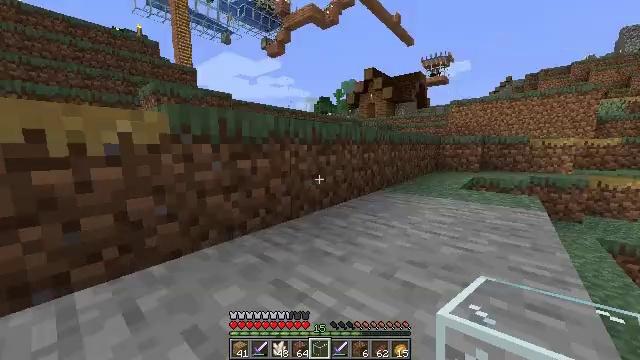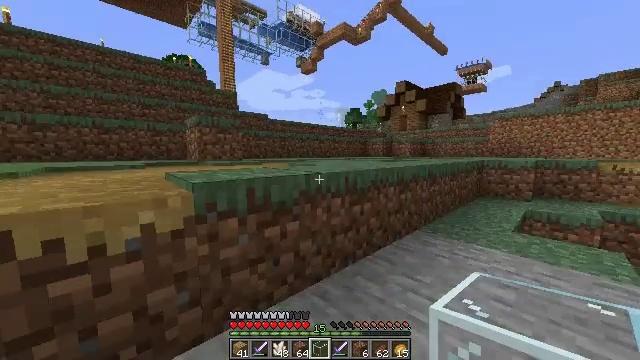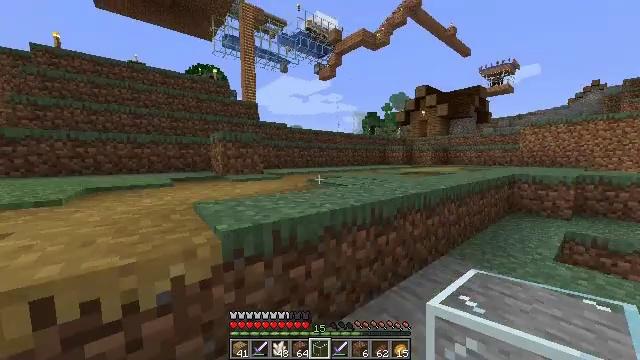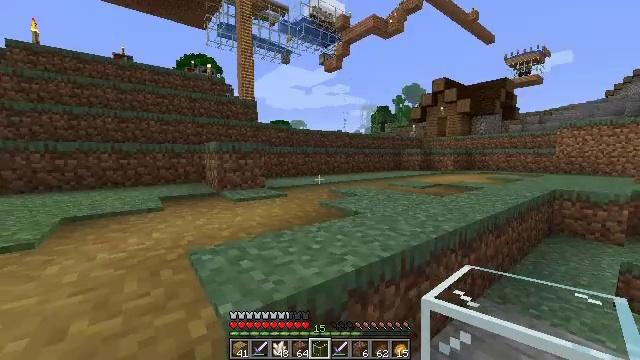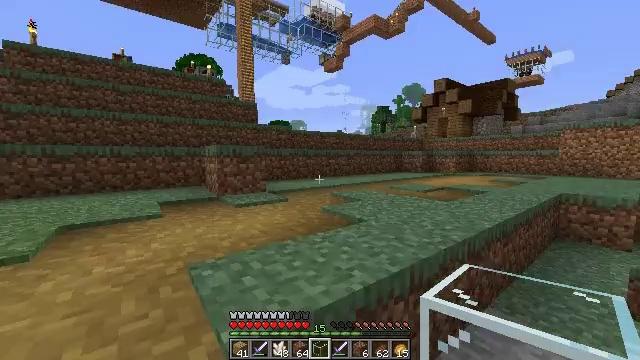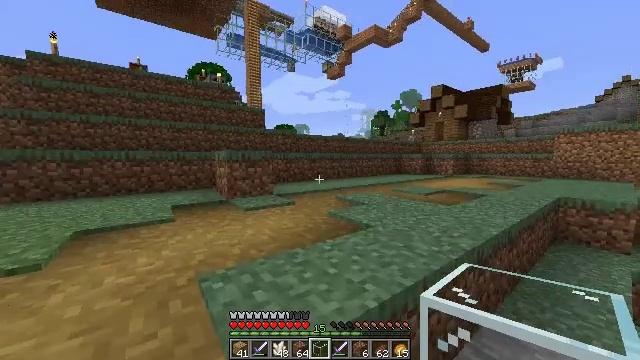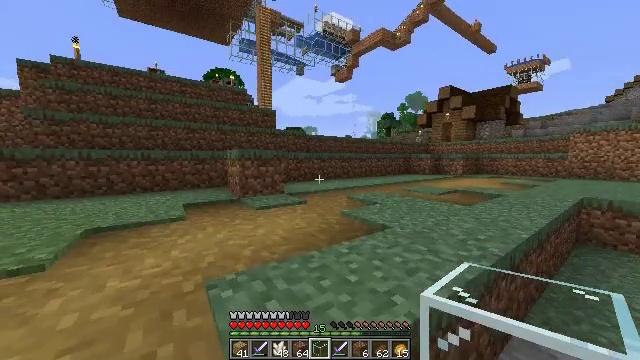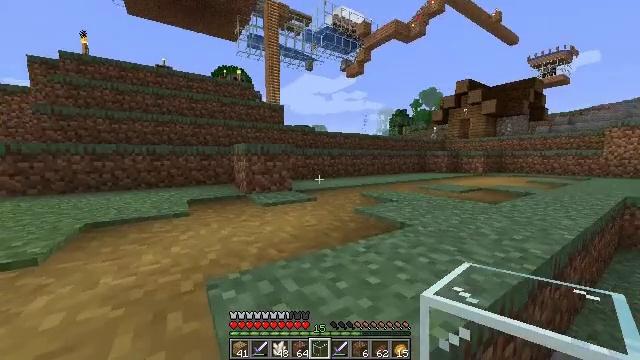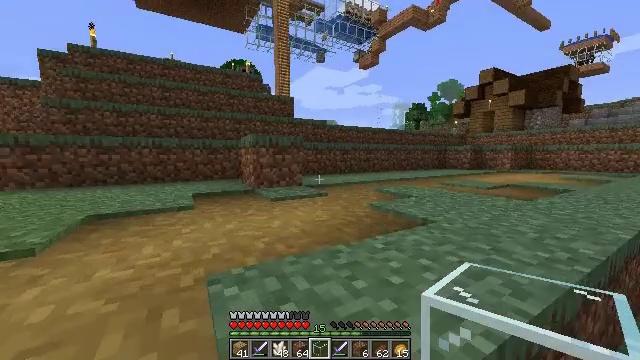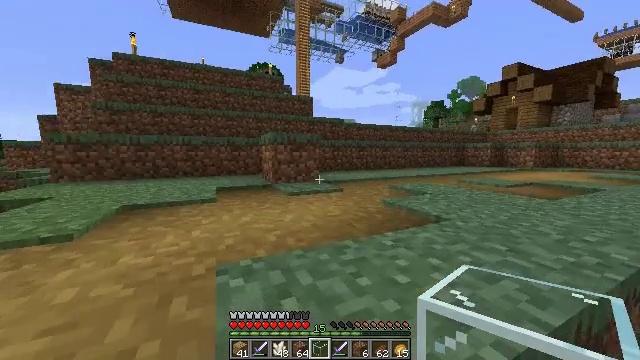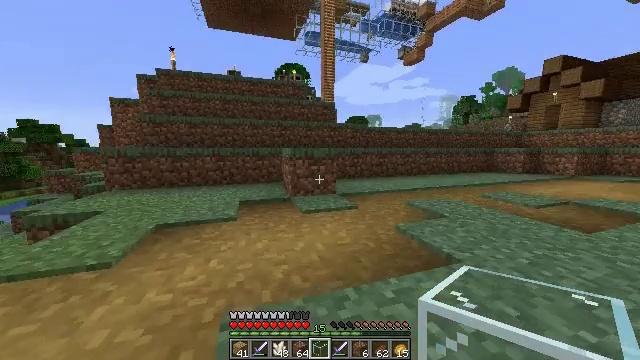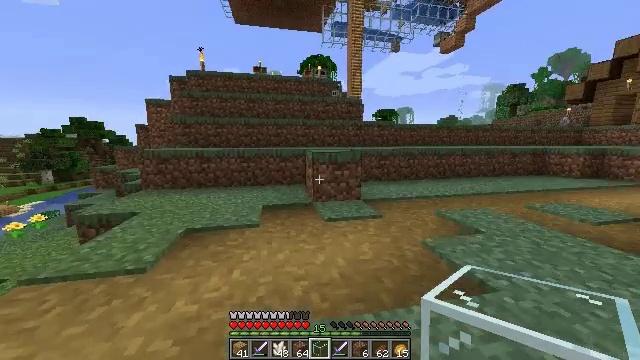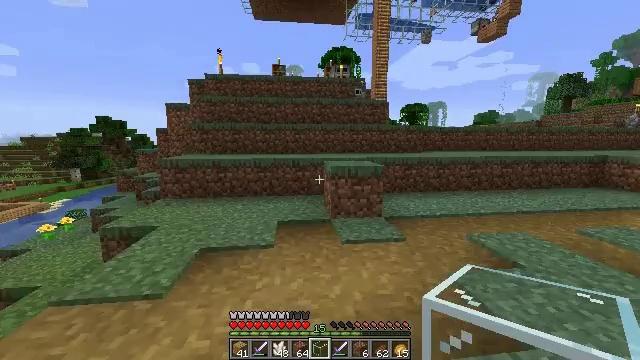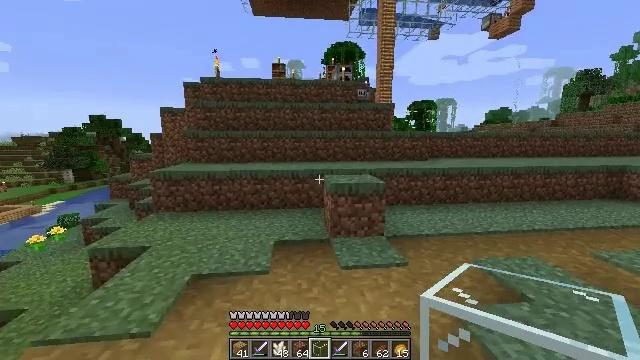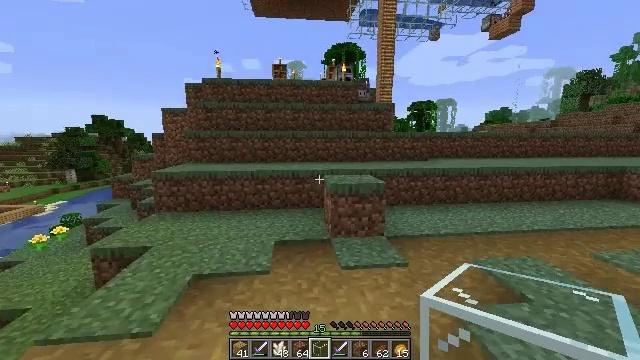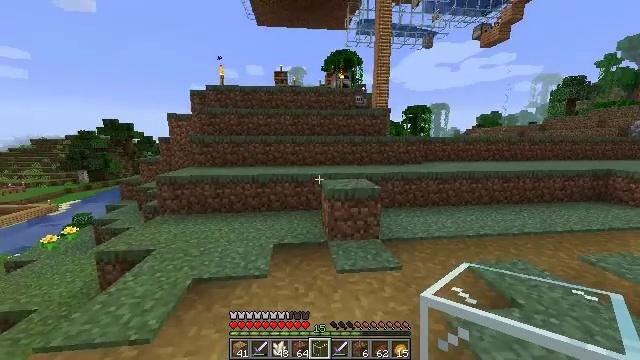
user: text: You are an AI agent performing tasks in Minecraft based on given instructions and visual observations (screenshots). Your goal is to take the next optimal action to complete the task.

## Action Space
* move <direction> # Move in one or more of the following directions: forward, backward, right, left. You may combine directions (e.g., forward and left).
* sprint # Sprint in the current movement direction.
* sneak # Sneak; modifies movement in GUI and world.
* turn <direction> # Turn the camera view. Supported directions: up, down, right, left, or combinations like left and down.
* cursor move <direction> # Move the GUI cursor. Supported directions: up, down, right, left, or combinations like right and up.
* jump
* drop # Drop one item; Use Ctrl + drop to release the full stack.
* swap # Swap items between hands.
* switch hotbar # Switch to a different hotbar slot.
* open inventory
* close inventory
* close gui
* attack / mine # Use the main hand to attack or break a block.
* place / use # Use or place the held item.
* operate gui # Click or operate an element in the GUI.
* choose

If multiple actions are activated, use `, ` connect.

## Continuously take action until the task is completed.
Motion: motion action
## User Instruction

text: Interact with the crafting table to craft a minecart.
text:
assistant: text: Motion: move forward, sprint, turn left and up, jump
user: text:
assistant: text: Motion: move forward, turn left, jump
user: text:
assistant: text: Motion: move forward, jump
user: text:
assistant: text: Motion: move forward, jump
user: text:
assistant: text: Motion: move forward, sprint, jump
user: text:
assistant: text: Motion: move forward, sprint, turn left, jump
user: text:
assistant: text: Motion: move forward, sprint, turn left, jump
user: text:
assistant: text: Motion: move forward, sprint, turn left, jump
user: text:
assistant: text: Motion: move forward, turn left, jump
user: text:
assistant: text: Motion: move forward, turn left and down, jump
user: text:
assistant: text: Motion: move forward, turn left and down, jump
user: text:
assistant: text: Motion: move forward, sprint, turn left, jump
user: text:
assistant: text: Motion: move forward, sprint, jump
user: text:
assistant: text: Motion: move forward, sprint, jump
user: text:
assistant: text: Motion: move forward, jump
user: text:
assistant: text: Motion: move forward, jump
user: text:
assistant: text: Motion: move forward, jump
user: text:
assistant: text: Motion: move forward, jump
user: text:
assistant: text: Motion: move forward, jump
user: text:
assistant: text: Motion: move forward, jump
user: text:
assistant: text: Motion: move forward, jump
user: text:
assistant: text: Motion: move forward, sprint, jump
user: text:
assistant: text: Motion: move forward, sprint, jump
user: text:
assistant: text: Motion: move forward, sprint, jump
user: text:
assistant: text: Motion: move forward, jump
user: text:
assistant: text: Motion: move forward, jump
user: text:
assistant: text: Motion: move forward, turn down, jump
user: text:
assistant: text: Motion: move forward, turn right and down, jump
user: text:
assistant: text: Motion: move forward, jump
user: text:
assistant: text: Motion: move forward, jump